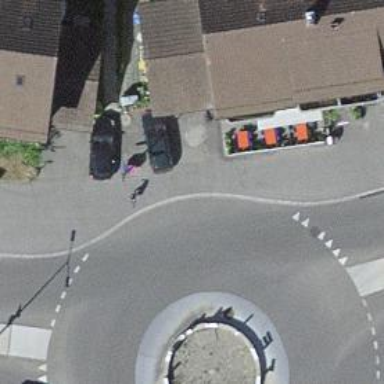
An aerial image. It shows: Tertiary road with asphalt surface leading to roundabout junction.